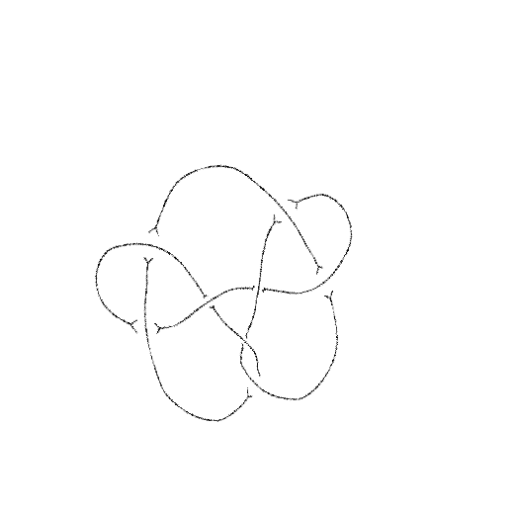
Crossing number: 8